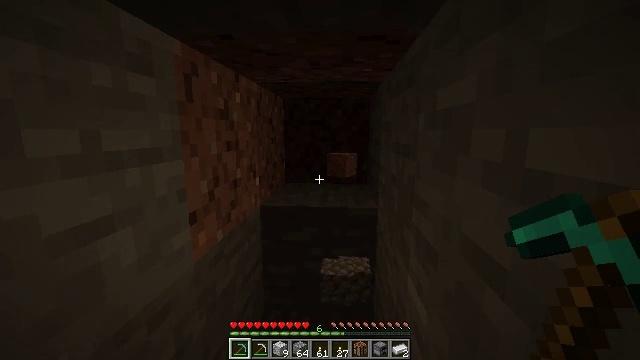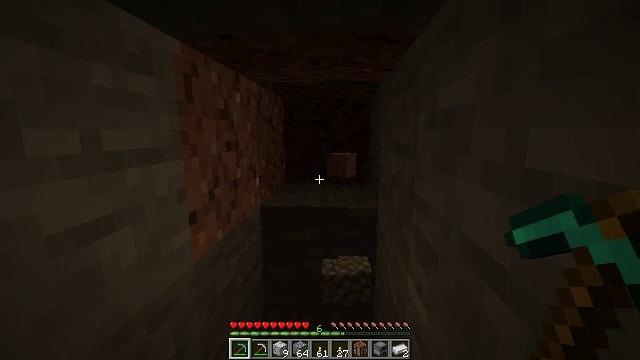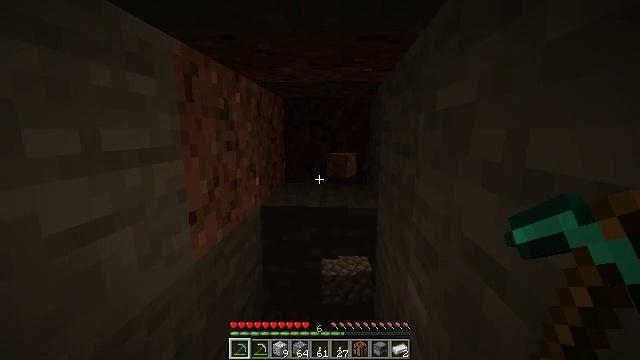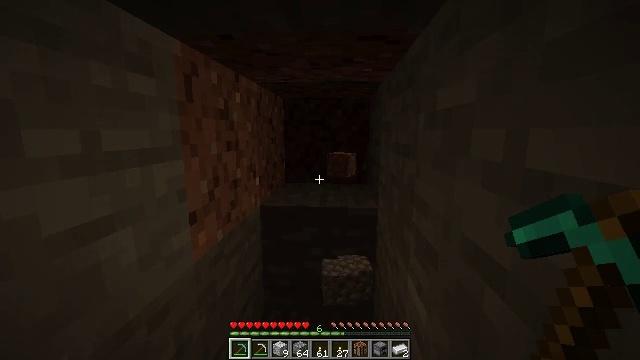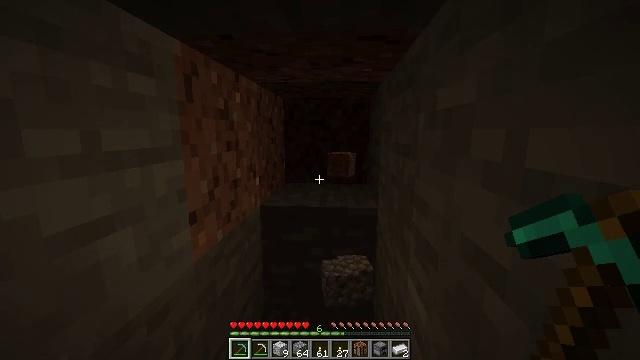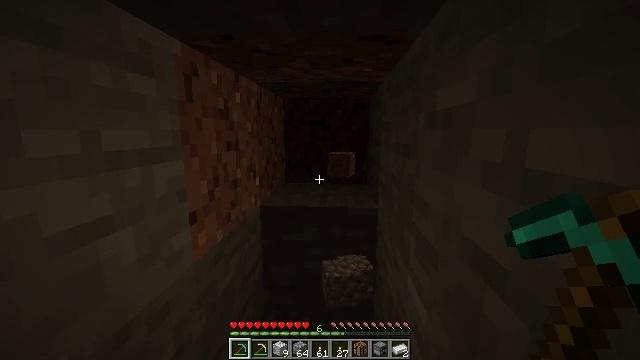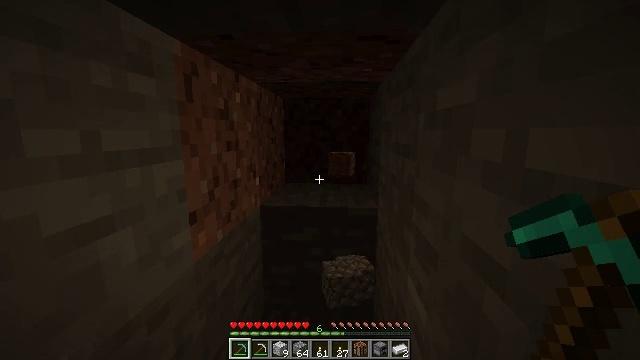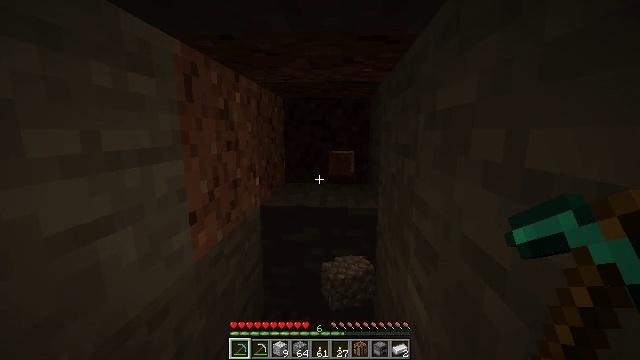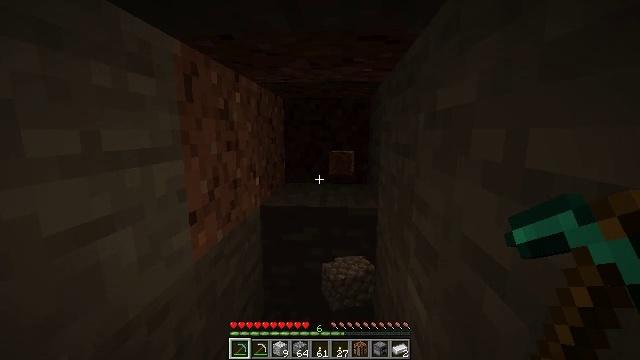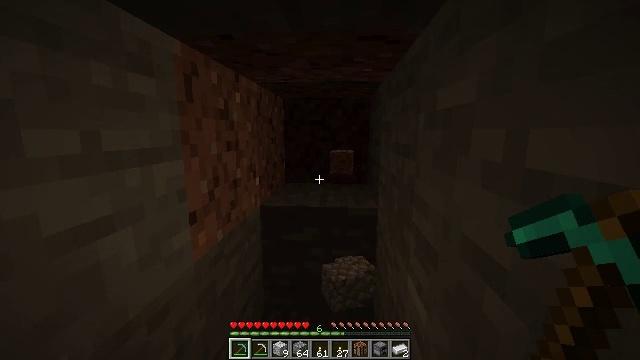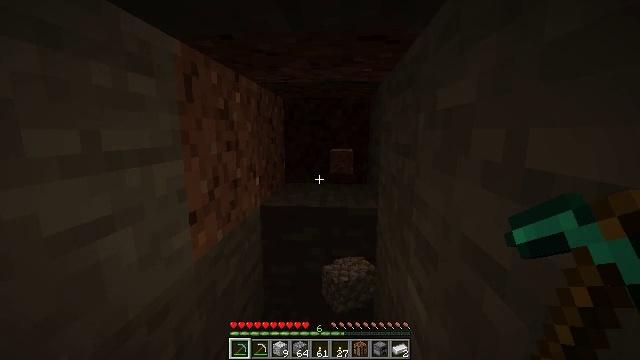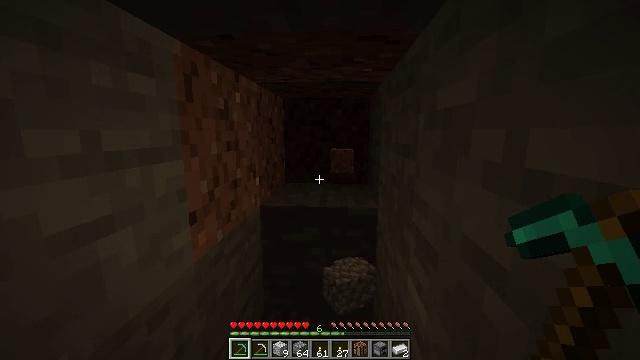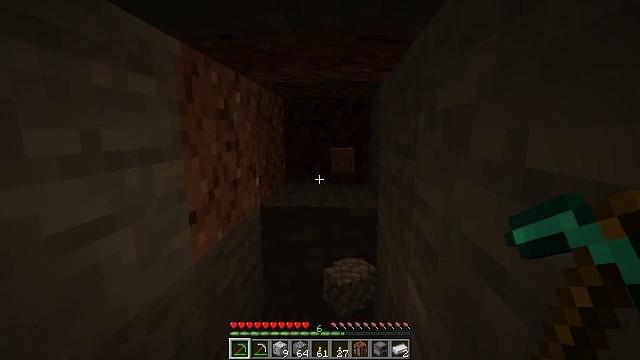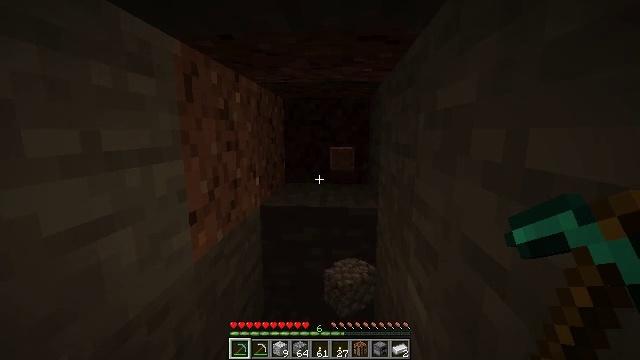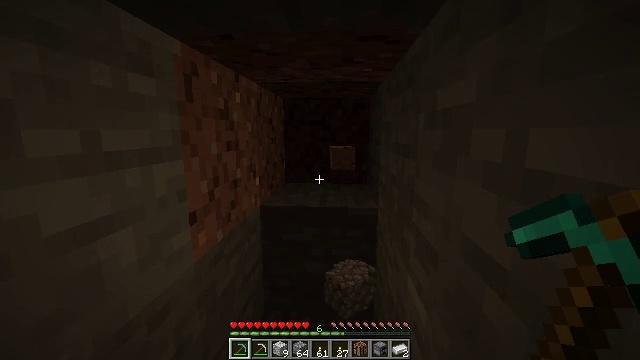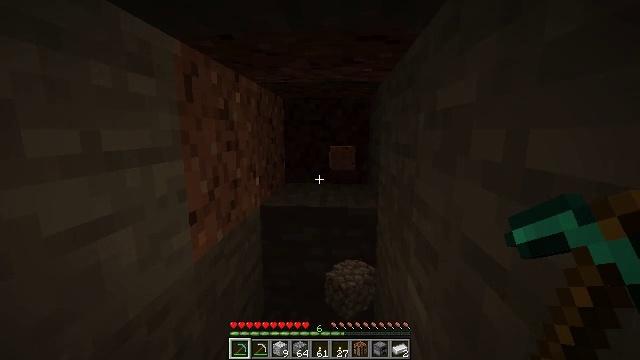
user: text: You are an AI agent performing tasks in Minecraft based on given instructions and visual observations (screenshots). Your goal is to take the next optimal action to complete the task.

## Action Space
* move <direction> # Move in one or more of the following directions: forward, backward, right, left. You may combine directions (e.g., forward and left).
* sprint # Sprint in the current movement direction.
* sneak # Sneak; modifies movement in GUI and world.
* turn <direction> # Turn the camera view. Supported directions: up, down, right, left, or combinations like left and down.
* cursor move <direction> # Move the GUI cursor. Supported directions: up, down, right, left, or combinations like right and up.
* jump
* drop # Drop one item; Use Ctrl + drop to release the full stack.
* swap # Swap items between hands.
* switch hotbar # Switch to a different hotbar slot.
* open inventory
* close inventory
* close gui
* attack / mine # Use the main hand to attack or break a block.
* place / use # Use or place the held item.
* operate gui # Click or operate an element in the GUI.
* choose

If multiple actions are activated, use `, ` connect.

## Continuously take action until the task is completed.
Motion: motion action
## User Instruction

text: Break the granite to collect it.
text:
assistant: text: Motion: no_op
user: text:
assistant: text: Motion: no_op
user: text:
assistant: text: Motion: no_op
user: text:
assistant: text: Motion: no_op
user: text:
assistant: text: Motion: no_op
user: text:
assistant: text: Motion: no_op
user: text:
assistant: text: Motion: no_op
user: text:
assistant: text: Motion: no_op
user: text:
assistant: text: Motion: no_op
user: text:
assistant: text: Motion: no_op
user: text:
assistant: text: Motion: no_op
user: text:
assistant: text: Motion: no_op
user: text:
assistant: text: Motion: no_op
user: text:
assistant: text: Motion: no_op
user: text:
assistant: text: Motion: no_op
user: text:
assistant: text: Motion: no_op
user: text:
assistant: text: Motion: no_op
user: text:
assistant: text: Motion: no_op
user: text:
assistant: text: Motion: no_op
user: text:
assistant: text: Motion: no_op
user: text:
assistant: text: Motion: no_op
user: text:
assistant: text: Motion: no_op
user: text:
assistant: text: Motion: no_op
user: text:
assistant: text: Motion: no_op
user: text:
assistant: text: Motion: no_op
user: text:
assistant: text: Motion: no_op
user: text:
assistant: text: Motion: no_op
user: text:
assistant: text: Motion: no_op
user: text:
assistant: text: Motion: no_op
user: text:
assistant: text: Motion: no_op